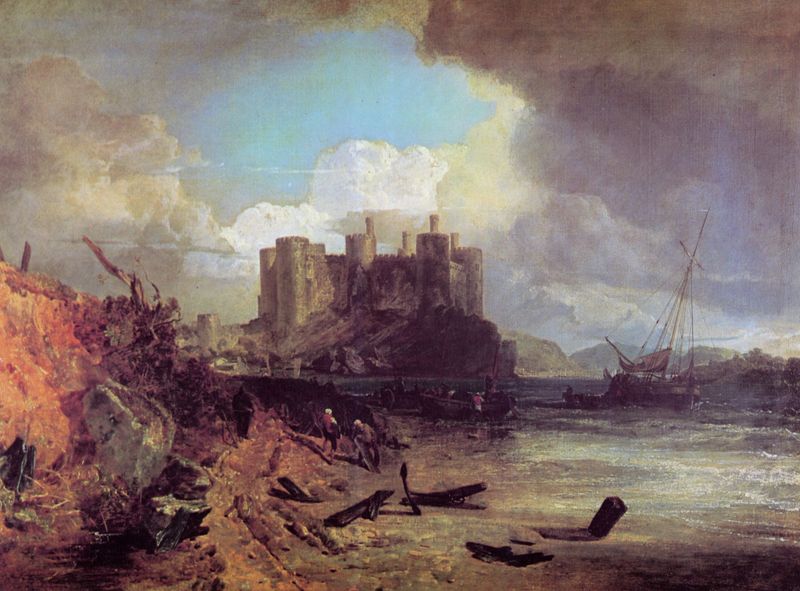
Titel: Conway Castle
Künstler: William Turner
Standort: Grosvenor Estate
Institution: Trustees of the Grosvenor Estate
Schlagwörter: berg, blau, dunkel, felsen, gemälde, gewitter, himmel, mann, meer, schatten, wasser, weiß, wolken, fluss, frauen, gelb, landschaft, menschen, ocker, sand, see, ufer, braun, frau, grau, hell, hintergrund, holz, licht, männer, orange, blick, haus, rot, weg, wolke, leute, malerei, stein, öl, erde, hügel, natur, wind, gewässer, sonne, insel, land, anhöhe, boot, boote, turm, küste, schiff, schiffe, segel, segelboot, strand, wellen, ansicht, fahne, fischer, mast, segelschiff, abhang, sammeln, berge, fels, gebirge, hang, klippen, violett, hafen, masten, brandung, planken, schiffbruch, schlacht, seile, sturm, treibgut, treibholz, unwetter, wetter, bretter, anlegen, bucht, zinnen, regen, ruine, burg, türme, palast, festung, wrack, gehölz, gestrüpp, schief, kentern, brug, strandgut, gekentert, drohender gimmel, urg, wolkendecke, wolknloch, birg, nasten, treigut, schuffbruch, f